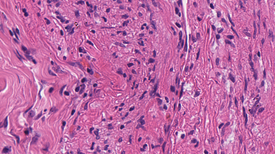
Tumor epithelial tissue: no
Tumor-associated stroma tissue: yes
Normal tissue: no